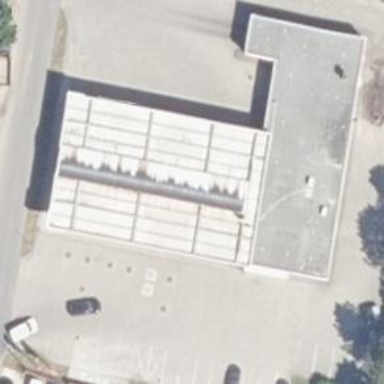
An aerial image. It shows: Fuel station.